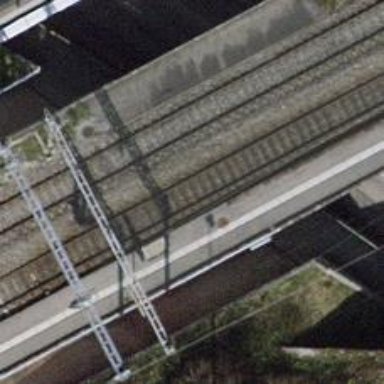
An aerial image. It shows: Bridge with electrified railway tracks featuring contact line.